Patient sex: M
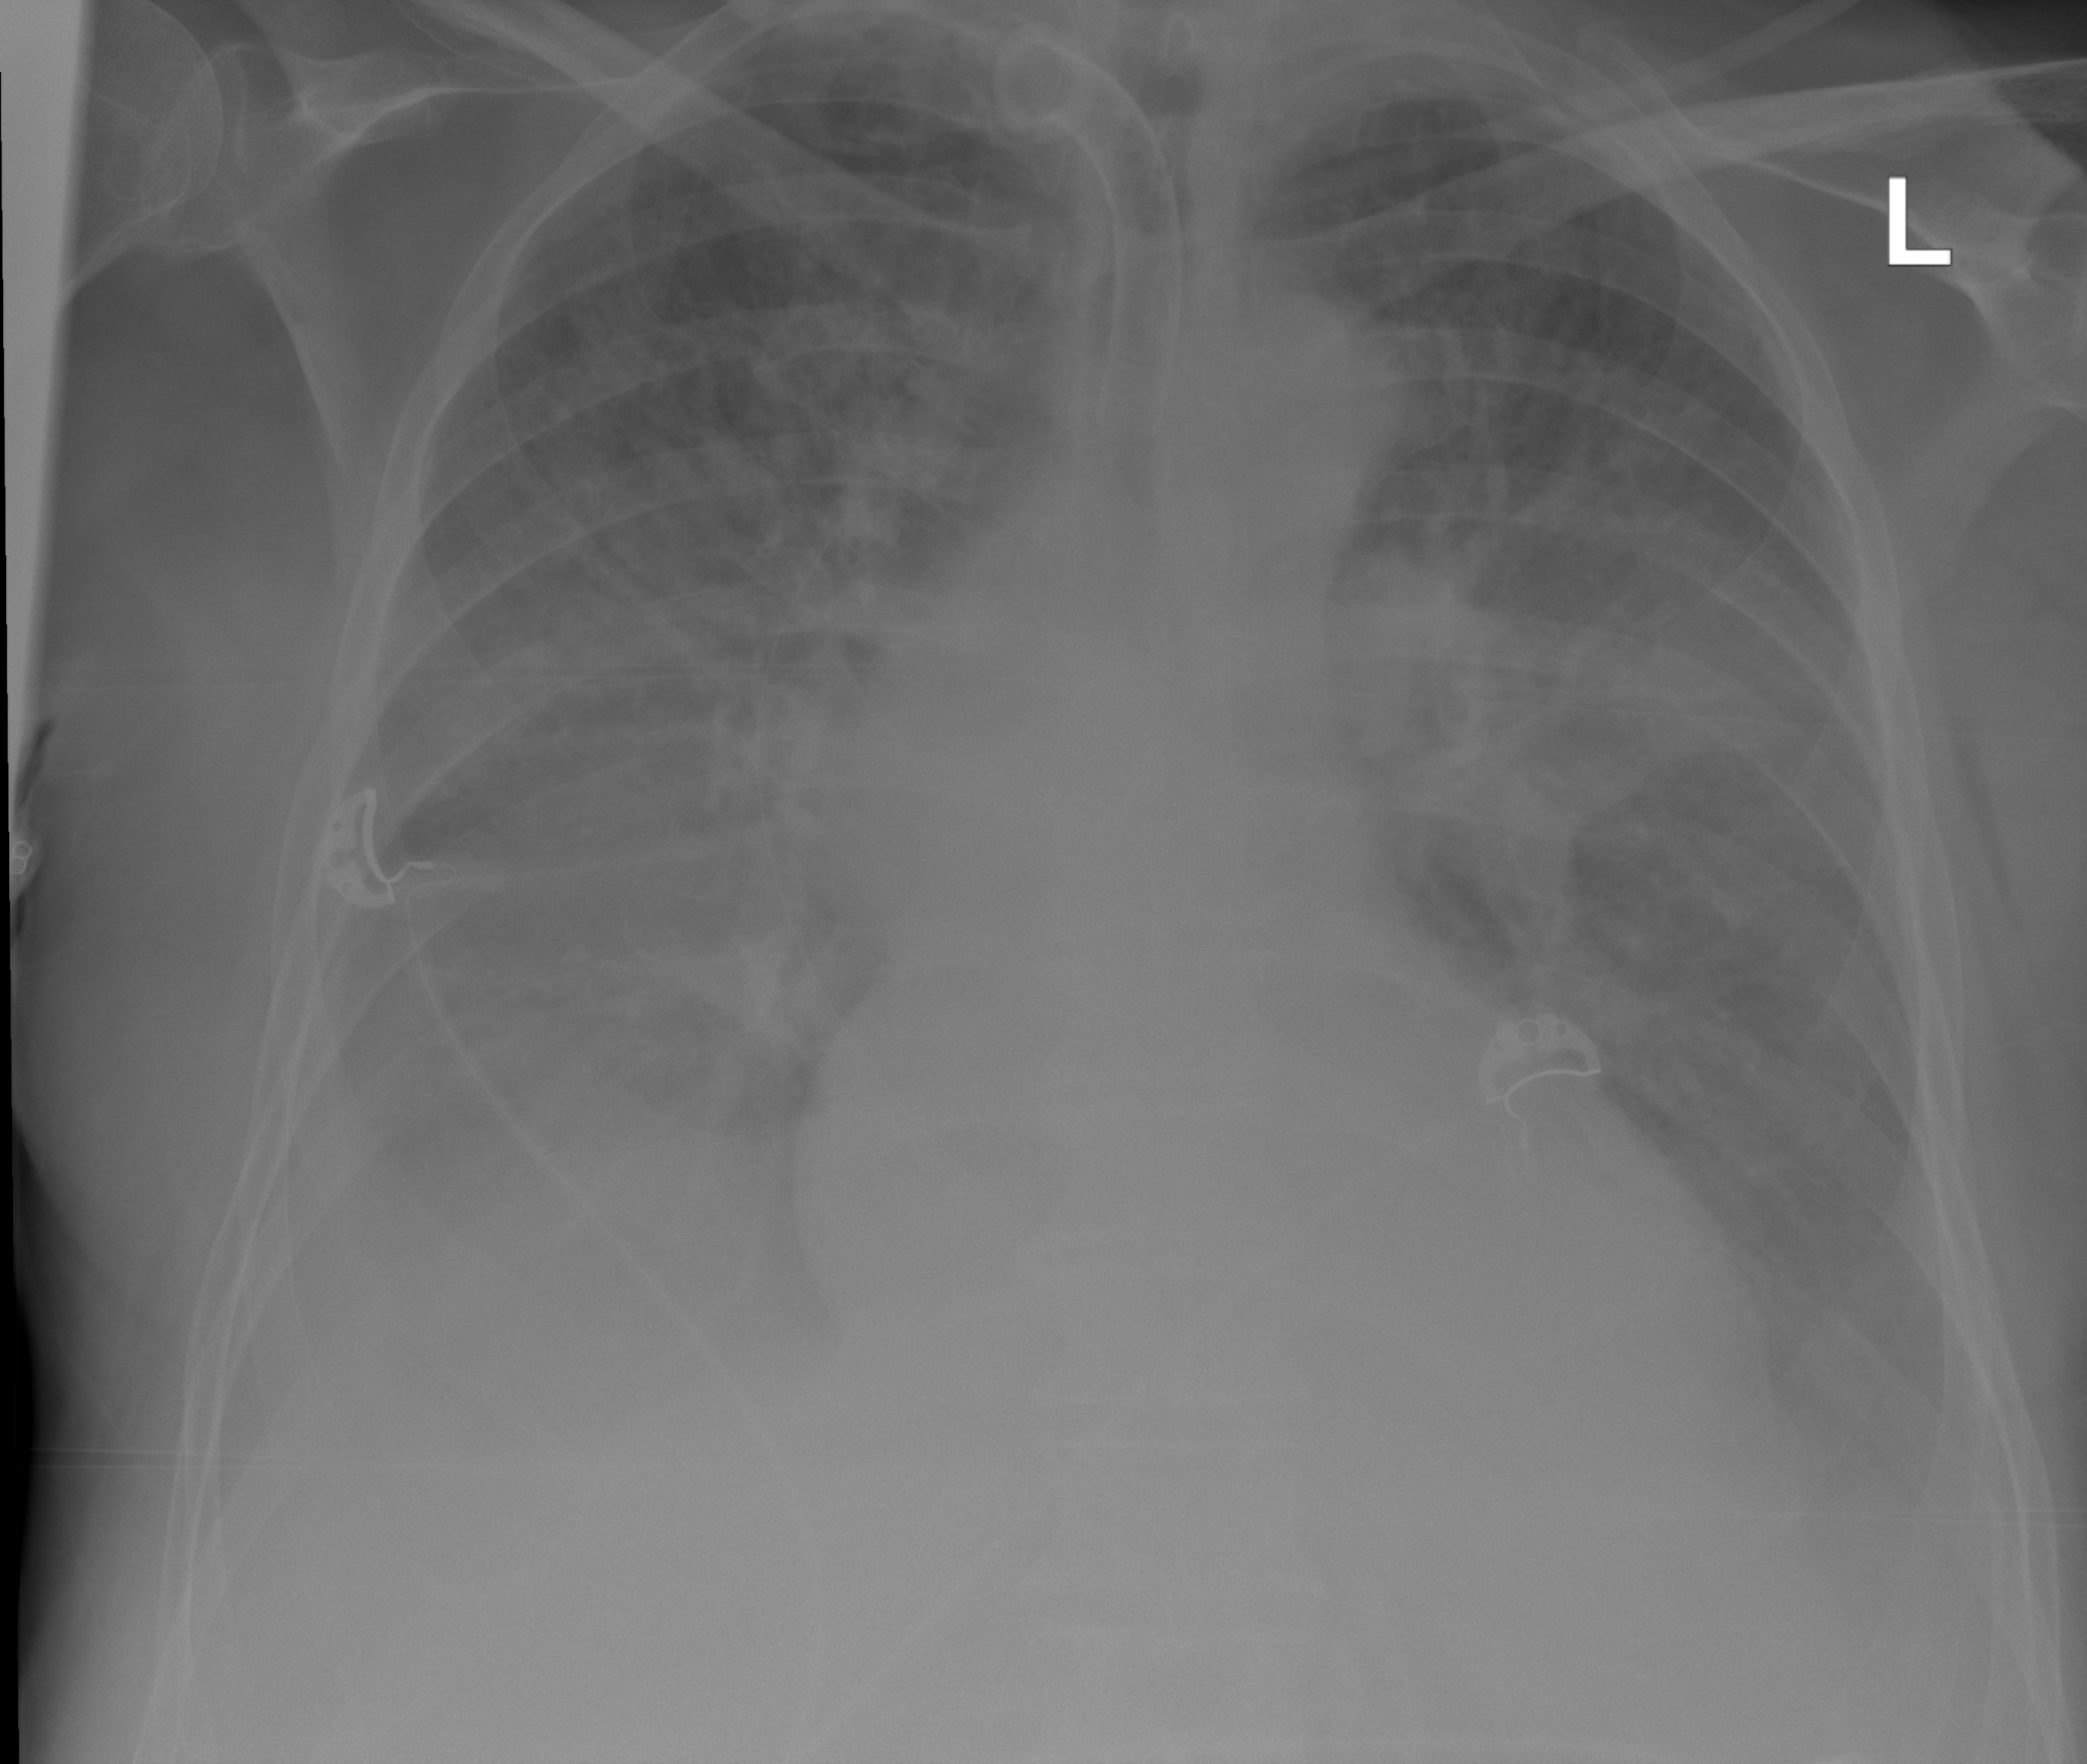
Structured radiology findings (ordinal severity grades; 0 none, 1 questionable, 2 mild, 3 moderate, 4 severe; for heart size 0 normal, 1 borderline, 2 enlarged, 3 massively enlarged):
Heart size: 2
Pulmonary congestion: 3
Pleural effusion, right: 3
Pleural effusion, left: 2
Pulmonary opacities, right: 3
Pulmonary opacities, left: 2
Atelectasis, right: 3
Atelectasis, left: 2